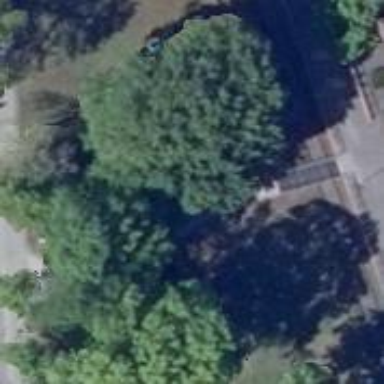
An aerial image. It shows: Path on metal bridge.